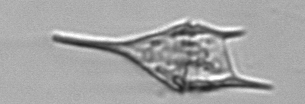
Label: Tripos_lineatus